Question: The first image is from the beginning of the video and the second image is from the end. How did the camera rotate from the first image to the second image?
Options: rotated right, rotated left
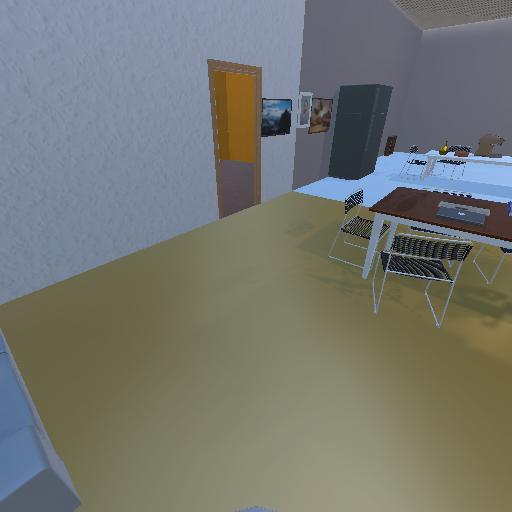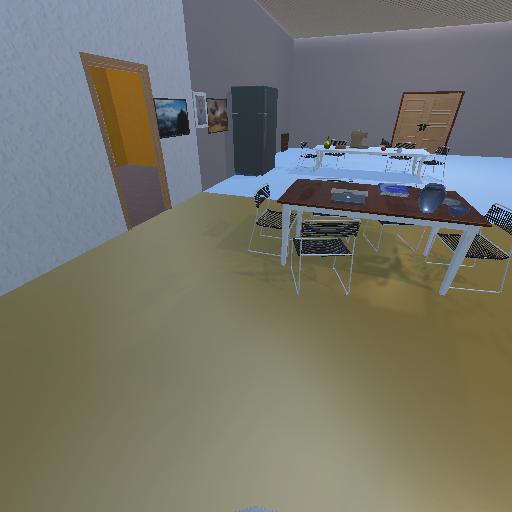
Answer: rotated right